Question: I'm having issue with mapping these entities. I am sort of new to this so I am not sure where I'm messing up. Any advice or help would be greatly appreciated.
Here is the error:
One or more validation errors were detected during model generation:
Recipe_RecipeIngredients_Source: : Multiplicity is not valid in Role 'Recipe_RecipeIngredients_Source' in relationship 'Recipe_RecipeIngredients'. Because the Dependent Role refers to the key properties, the upper bound of the multiplicity of the Dependent Role must be '1'.
Here is the diagram of the two tables I have

And I have the mapping code as follows:
'''
public class RecipeMap : EntityTypeConfiguration<Recipe>
{
public RecipeMap()
{
HasKey(g => g.RecipeId);
ToTable("recipes");
Property(g => g.RecipeId).HasColumnName("RecipeId");
Property(g => g.Title).HasColumnName("Title");
Property(g => g.Description).HasColumnName("Description");
Property(g => g.IsOnMenu).HasColumnName("IsOnMenu");
Property(g => g.Url).HasColumnName("Url");
Property(g => g.ImagePath).HasColumnName("ImagePath");
Property(g => g.Calories).HasColumnName("Calories");
Property(g => g.Servings).HasColumnName("Servings");
Property(g => g.TotalTime).HasColumnName("TotalTime");
Property(g => g.PrepTime).HasColumnName("PrepTime");
Property(g => g.CookTime).HasColumnName("CookTime");
this.HasRequired(g => g.RecipeIngredients).WithMany().HasForeignKey(x => x.RecipeId);
}
}
public class RecipeIngredientMap : EntityTypeConfiguration<RecipeIngredient>
{
public RecipeIngredientMap()
{
HasKey(g => g.IngredientId);
ToTable("recipeIngredient");
Property(g => g.RecipeId).HasColumnName("RecipeId").IsRequired();
Property(g => g.IngredientName).HasColumnName("IngredientName");
Property(g => g.Quantity).HasColumnName("Quantity");
Property(g => g.Category).HasColumnName("Category");
Property(g => g.IsOnMenu).HasColumnName("IsOnMenu");
//this.HasRequired(g => g.Recipe);
}
}
public class RecipeContext : DbContext
{
public virtual DbSet<RecipeIngredient> RecipeIngredients { get; set; }
public virtual DbSet<Recipe> Recipes { get; set; }
protected override void OnModelCreating(DbModelBuilder modelBuilder)
{
modelBuilder.Configurations.Add(new RecipeMap());
modelBuilder.Configurations.Add(new RecipeIngredientMap());
}
}
'''
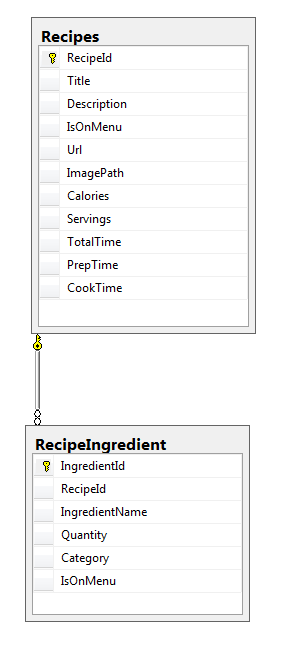
Answer: I haven't played with Entity Framework for a while, so this might not be strictly correct.
I'm assuming your classes look something like this:
'''
public class Recipe
{
public int ID { get; set; }
public string Title { get; set; }
// Other code
// Navigation property
public virtual ICollection<RecipeIngredient> Ingredients { get; set; }
}
public class RecipeIngredient
{
public int ID { get; set; }
public int RecipeID { get; set; }
// Other code
}
'''
I think the relationship you're trying to describe (I may be incorrect) is that a 'Recipe' has many 'Ingredients', so I'd try this in your 'RecipeMap' (using your own property names):
'''
this.HasMany(x => x.Ingredients) // A Recipe has many ingredients.
.WithRequired() // Ingredient requires a recipe.
.HasForeignKey(x => x.RecipeID); // Our Foreign Key on Ingredient.
'''
As a slight aside, it seems like your data model could be further normalised by introducing a junction/link table e.g 'RecipeIngredients' (or converting the one you already have), containing the fields 'RecipeID' and 'IngredientID', 'Quantity'.
You could then extract all the fields which relate specifically to an 'Ingredient' into an 'Ingredients' table, and save some ingredient data duplication.